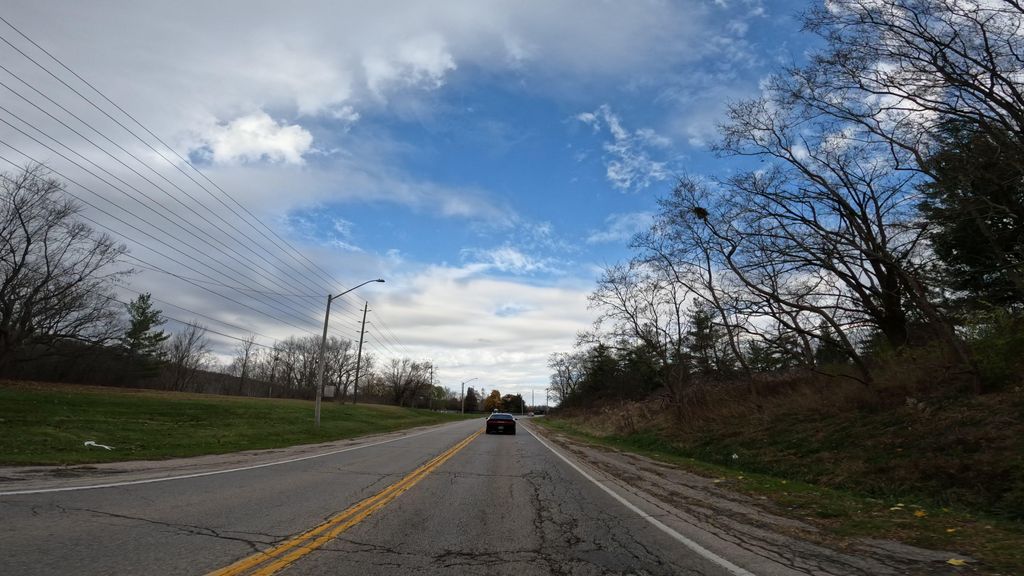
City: hamilton